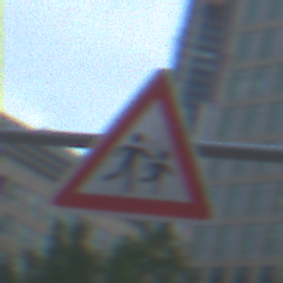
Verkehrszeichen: KinderLinks
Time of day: MorningAfternoon
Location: Outdoor (Urban)
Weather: PartlyCloudy
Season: NotSpecified
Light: Natural